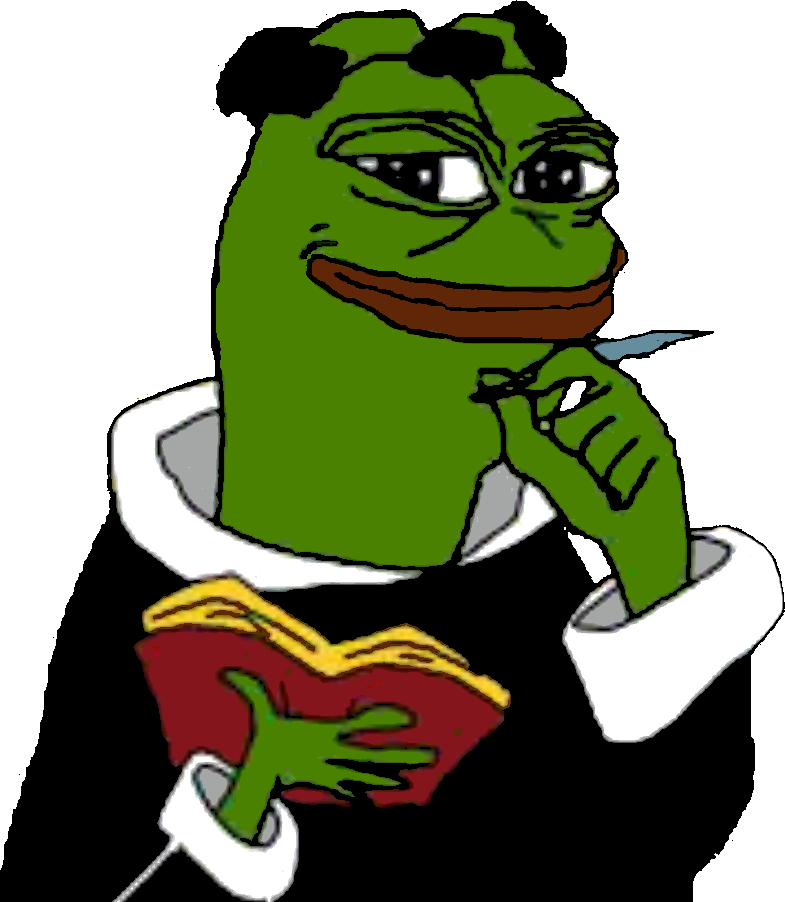
Label: 5_Pepe